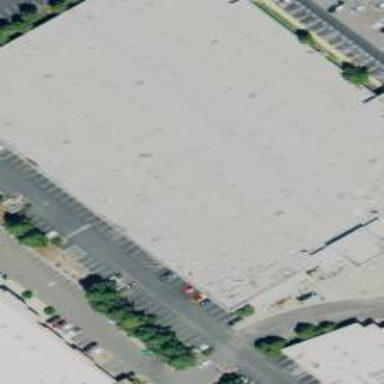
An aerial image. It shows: Retail building in mall.